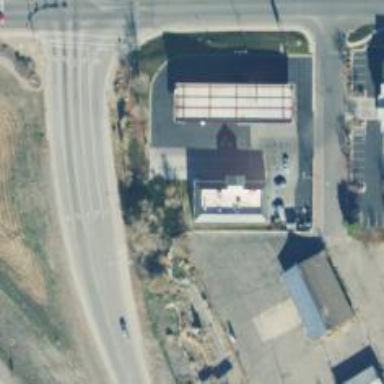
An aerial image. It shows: Convenience shop.